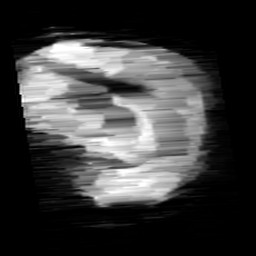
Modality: minIP
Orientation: sagittal
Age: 11
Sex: male
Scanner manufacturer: siemens
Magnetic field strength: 3 T
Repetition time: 0.027 s
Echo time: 0.02 s